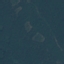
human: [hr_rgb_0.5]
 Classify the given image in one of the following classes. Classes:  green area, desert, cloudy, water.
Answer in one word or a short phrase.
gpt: green area